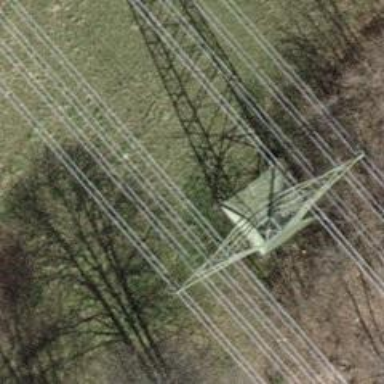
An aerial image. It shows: Lattice structure tower used for power distribution.